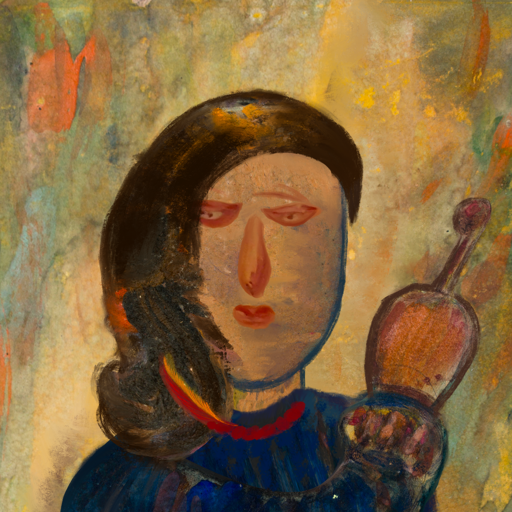
Background: Comrade, Head And Neck Front: In_The_Sun, Face Front: Pious_Lady, Bust: Pipe, Hair Front: Gypsy_Queen, Head Accessory: Blank, Second Necklace: Blank, Necklace: Pipe, Baby: Blank